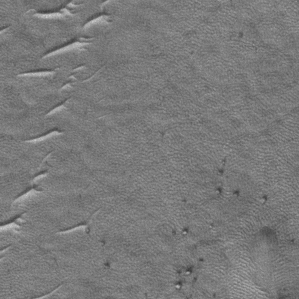
Label: frost